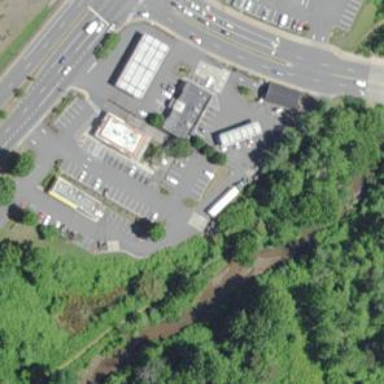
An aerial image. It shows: Parking space.